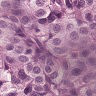
Metastatic tissue present: yes